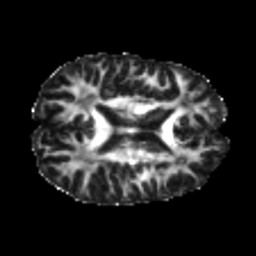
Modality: FA
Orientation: axial
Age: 21
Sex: male
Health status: healthy
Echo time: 0.074 s